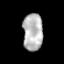
Tissue: prostate
Cell type: T cells
Senescence score: 0.3371
Nuclear area (px): 725
Mean DAPI intensity: 184.007